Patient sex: M
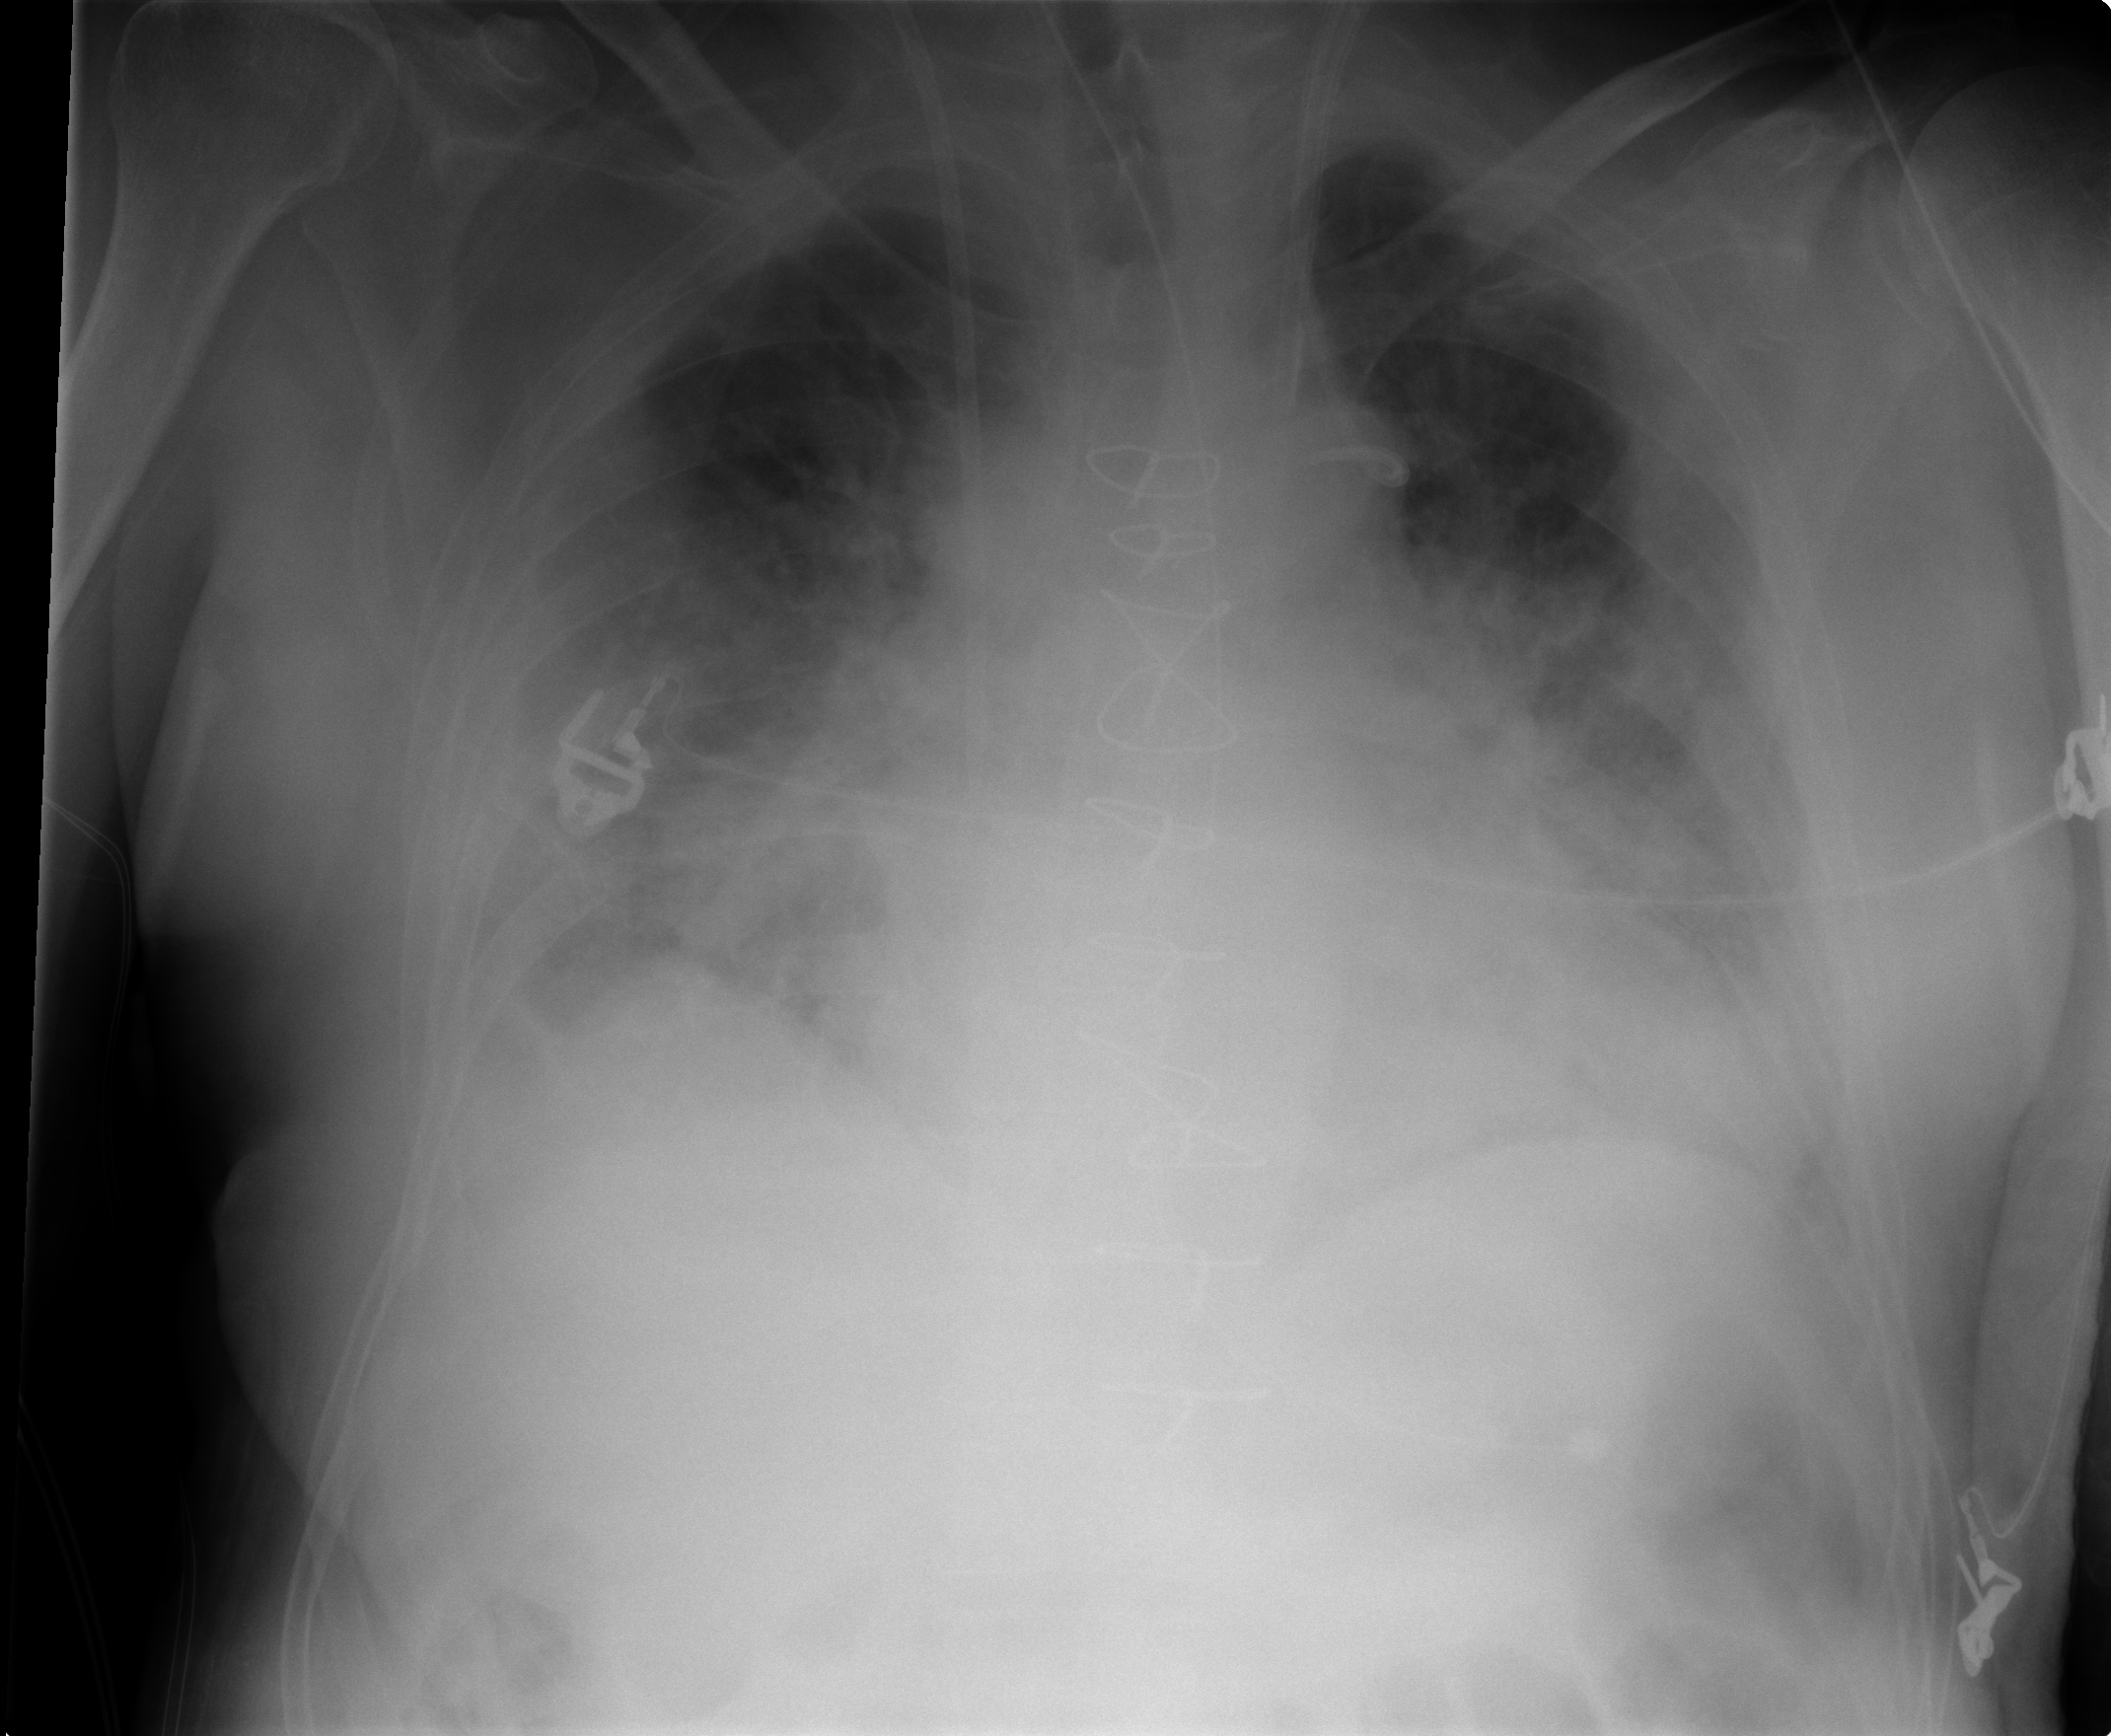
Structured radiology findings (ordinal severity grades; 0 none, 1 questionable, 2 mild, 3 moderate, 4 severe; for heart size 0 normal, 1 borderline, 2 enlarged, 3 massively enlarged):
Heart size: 2
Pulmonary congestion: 3
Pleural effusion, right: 2
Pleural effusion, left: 2
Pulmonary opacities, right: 2
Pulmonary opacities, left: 2
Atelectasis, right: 2
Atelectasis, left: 2